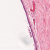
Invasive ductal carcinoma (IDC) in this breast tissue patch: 0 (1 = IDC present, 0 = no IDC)